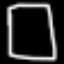
Label: square